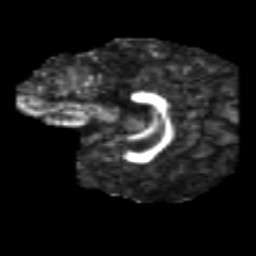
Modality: FA
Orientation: sagittal
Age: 6
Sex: female
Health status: healthy